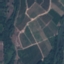
Label: PermanentCrop